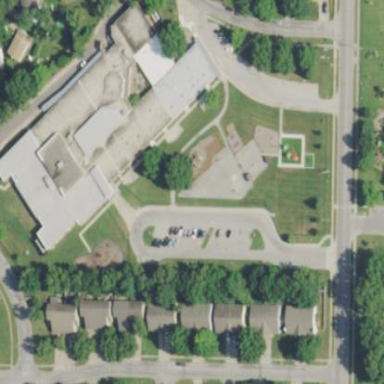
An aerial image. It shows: Kindergarten.